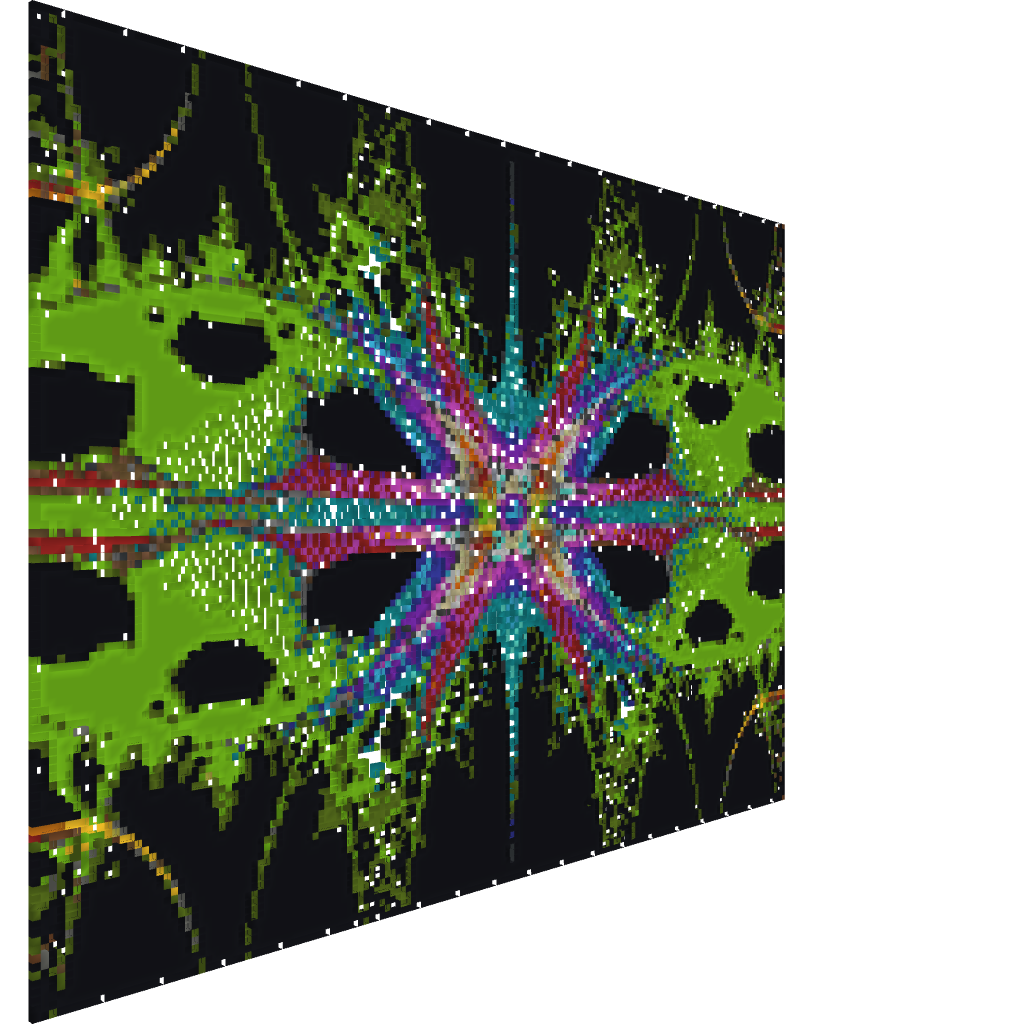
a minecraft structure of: Freaky Eyes Fractal Pixel Art